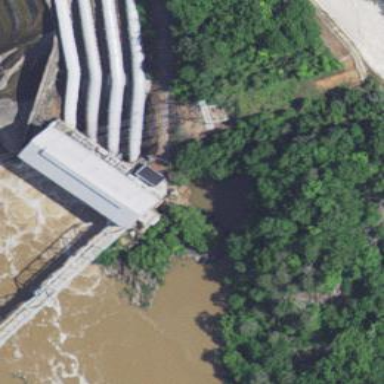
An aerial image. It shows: Building that functions as power plant.